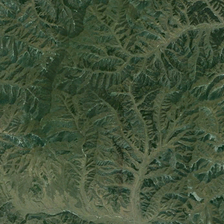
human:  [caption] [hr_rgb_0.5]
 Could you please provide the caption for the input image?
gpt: the mountain range is very wide and the terrain is rugged .

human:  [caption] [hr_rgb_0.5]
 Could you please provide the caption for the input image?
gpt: the mountain range is very wide and the terrain is rugged .

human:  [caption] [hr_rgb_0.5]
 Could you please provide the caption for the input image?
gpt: this mountain range has grown a large number of tall trees .

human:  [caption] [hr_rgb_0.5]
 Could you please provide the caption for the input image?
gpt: this mountain range has grown a large number of tall trees .

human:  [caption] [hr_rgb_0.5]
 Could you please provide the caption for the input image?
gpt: this mountain range has grown a large number of tall trees .